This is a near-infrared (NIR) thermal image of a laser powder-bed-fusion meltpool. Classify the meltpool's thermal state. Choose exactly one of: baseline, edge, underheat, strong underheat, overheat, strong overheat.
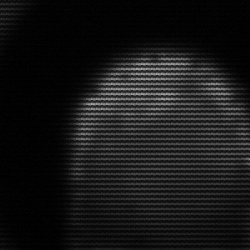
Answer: edge